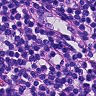
Metastatic tissue present: no